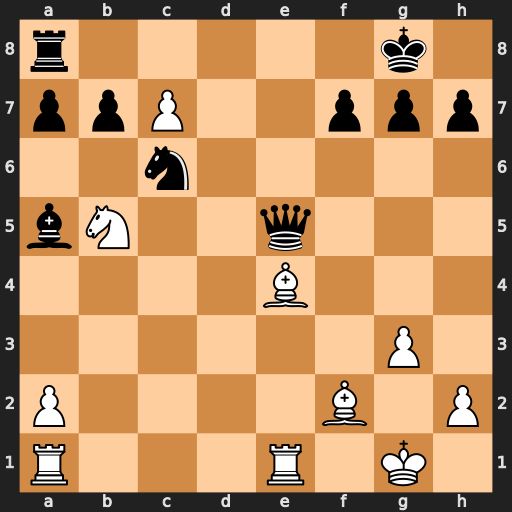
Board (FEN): r5k1/ppP2ppp/2n5/bN2q3/4B3/6P1/P4B1P/R3R1K1
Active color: w
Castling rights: -
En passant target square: -
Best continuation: Bxc6 Bxe1 Rxe1